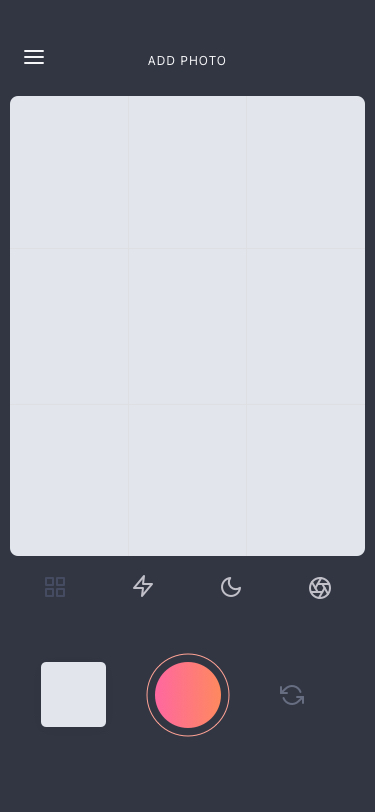
Text in this UI design:
ADD PHOTO